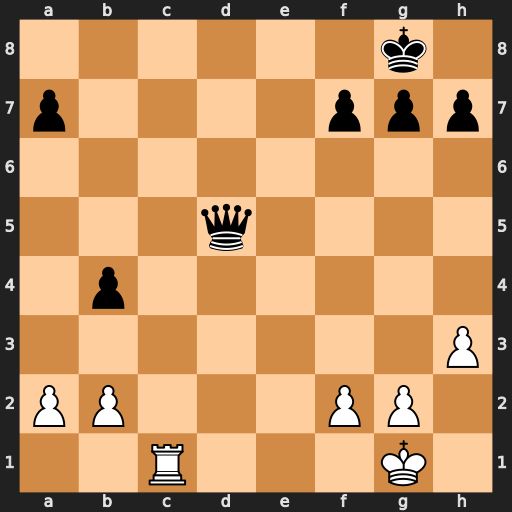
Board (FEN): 6k1/p4ppp/8/3q4/1p6/7P/PP3PP1/2R3K1
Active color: w
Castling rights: -
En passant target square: -
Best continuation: Rc8+ Qd8 Rxd8#